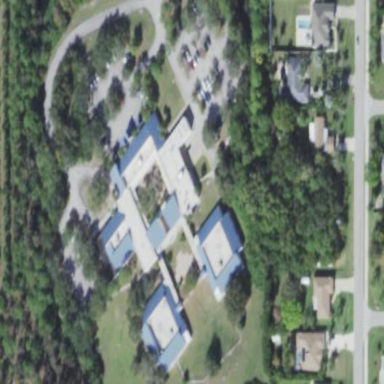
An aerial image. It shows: Healthcare facility identified as hospital.